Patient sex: M
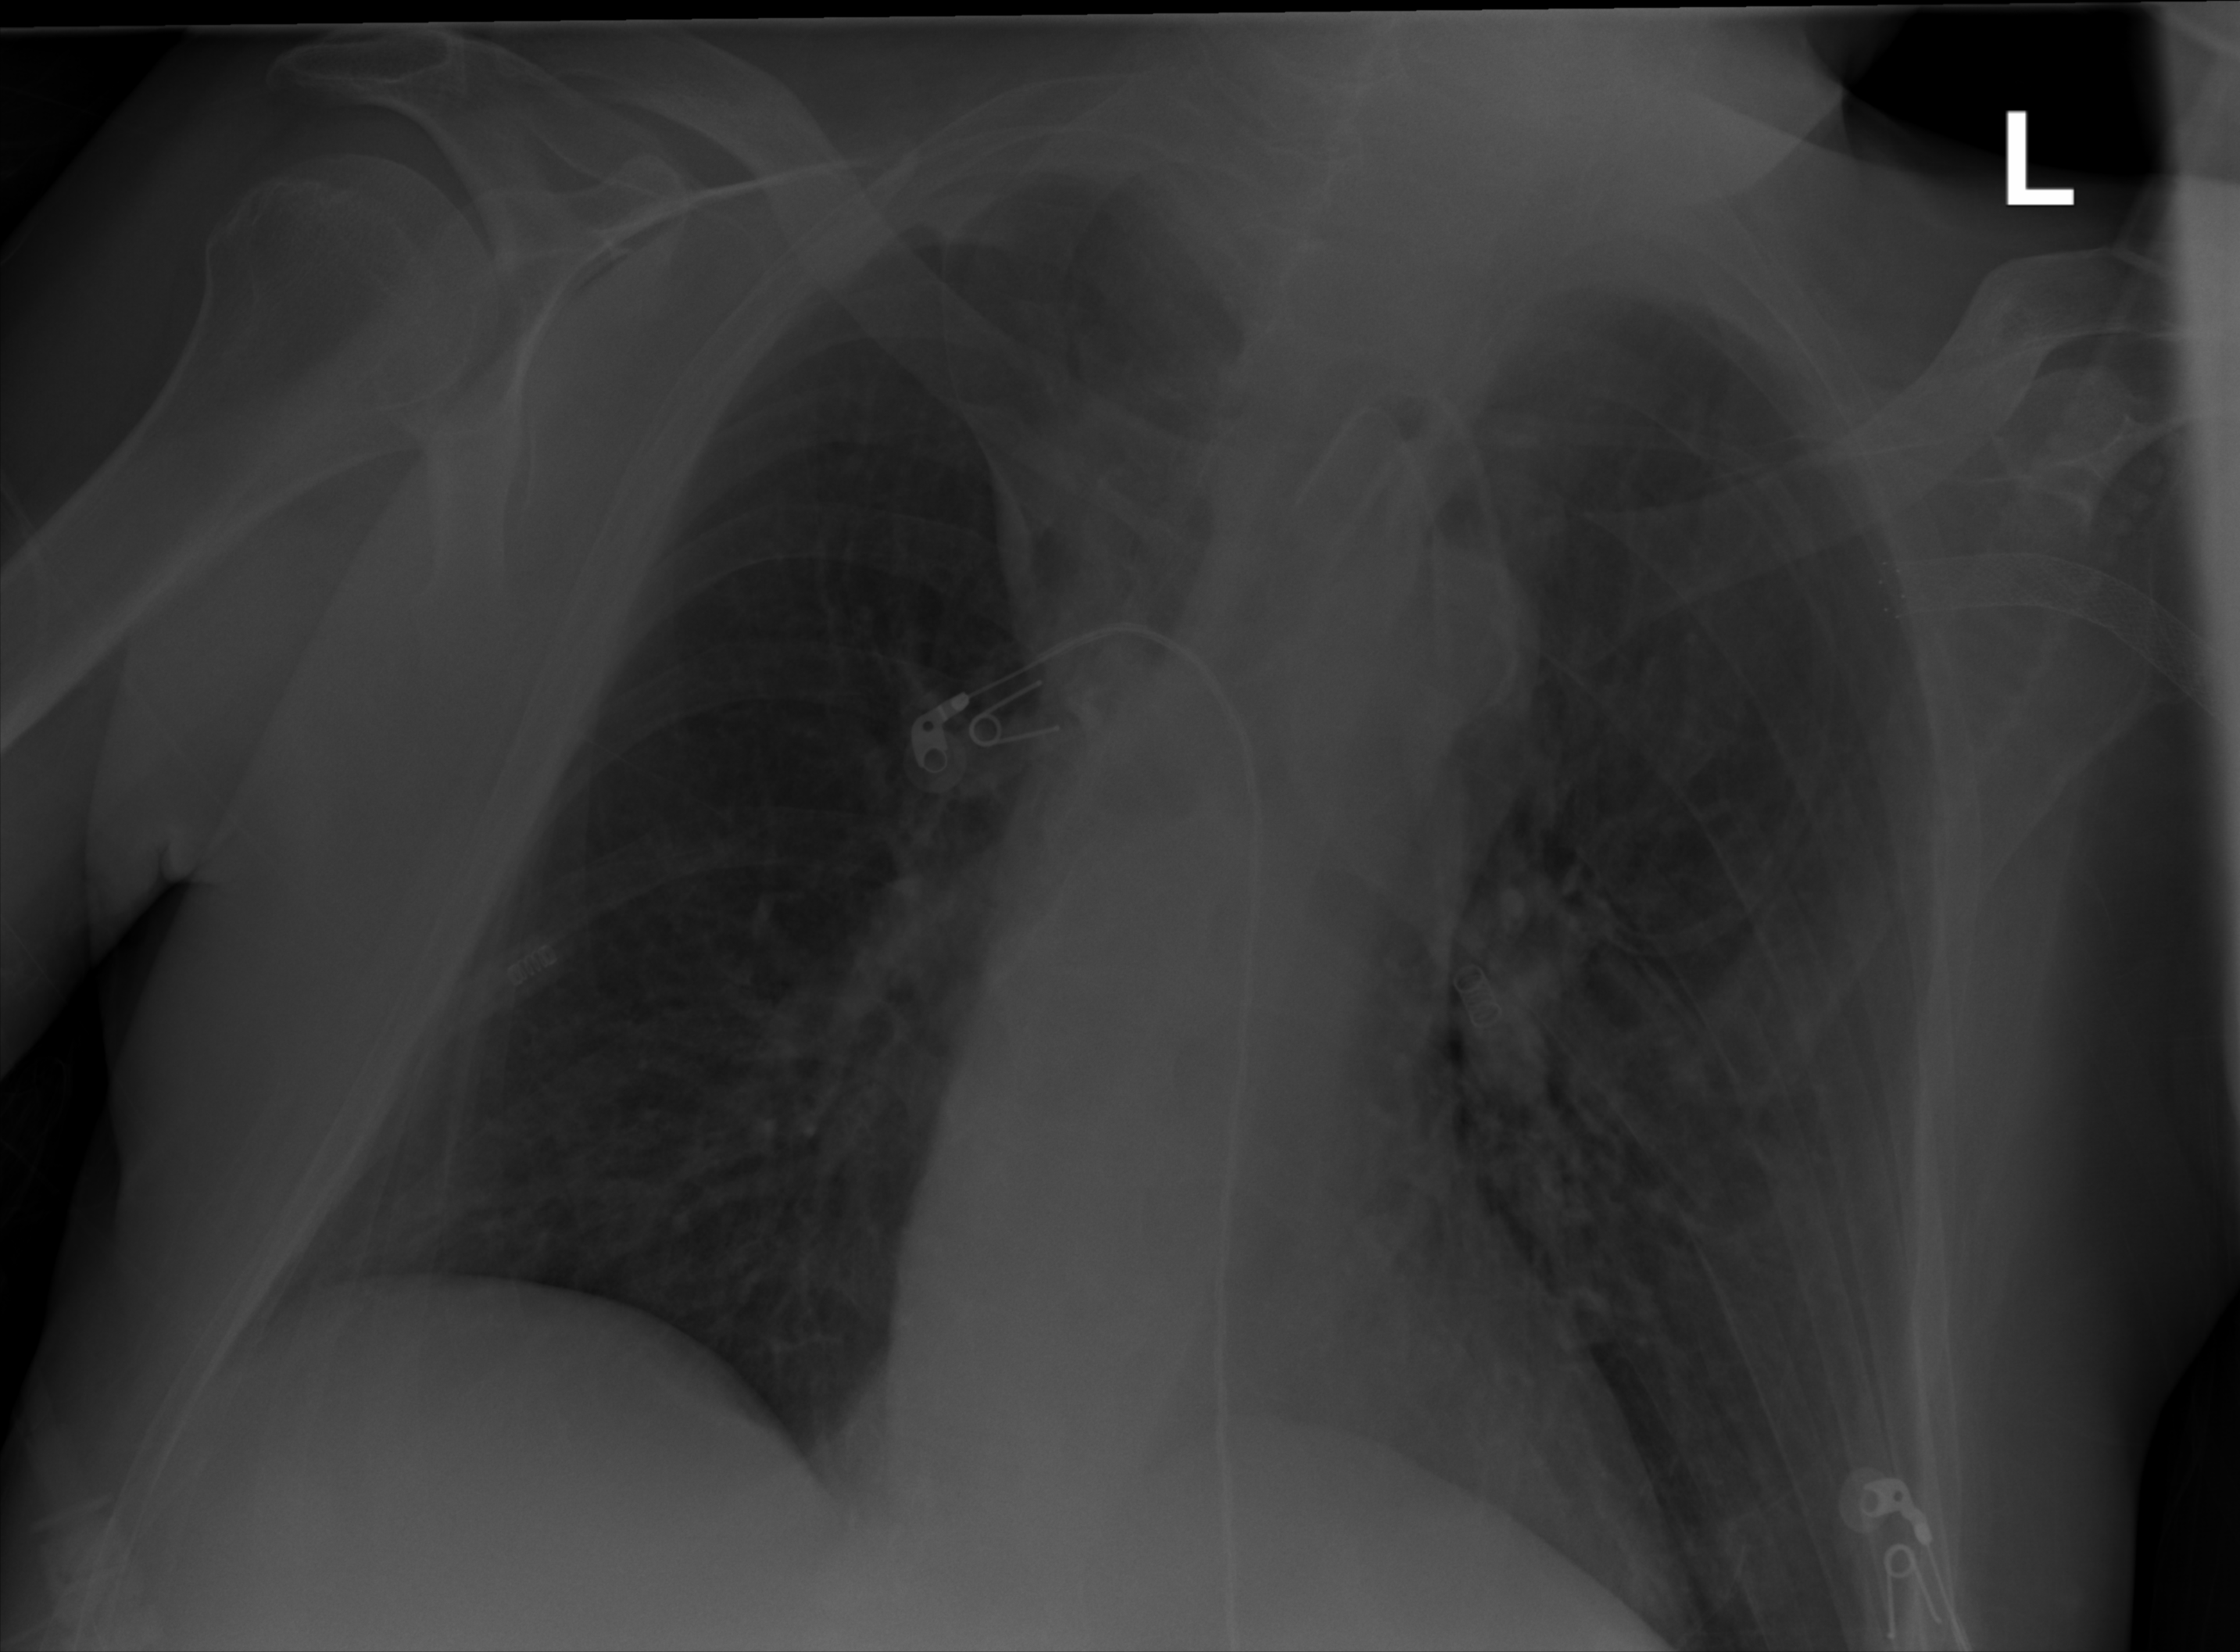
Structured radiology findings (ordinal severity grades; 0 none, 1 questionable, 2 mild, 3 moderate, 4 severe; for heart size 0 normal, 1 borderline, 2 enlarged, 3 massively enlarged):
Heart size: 0
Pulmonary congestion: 0
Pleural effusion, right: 0
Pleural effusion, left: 0
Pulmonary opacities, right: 2
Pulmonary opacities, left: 0
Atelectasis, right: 2
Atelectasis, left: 2